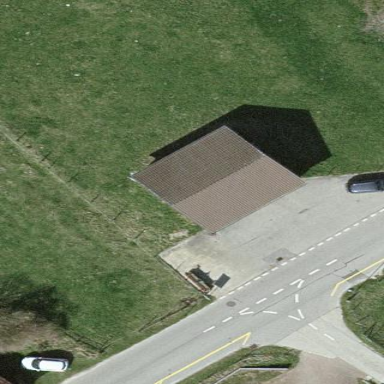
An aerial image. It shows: Simple and straightforward house.